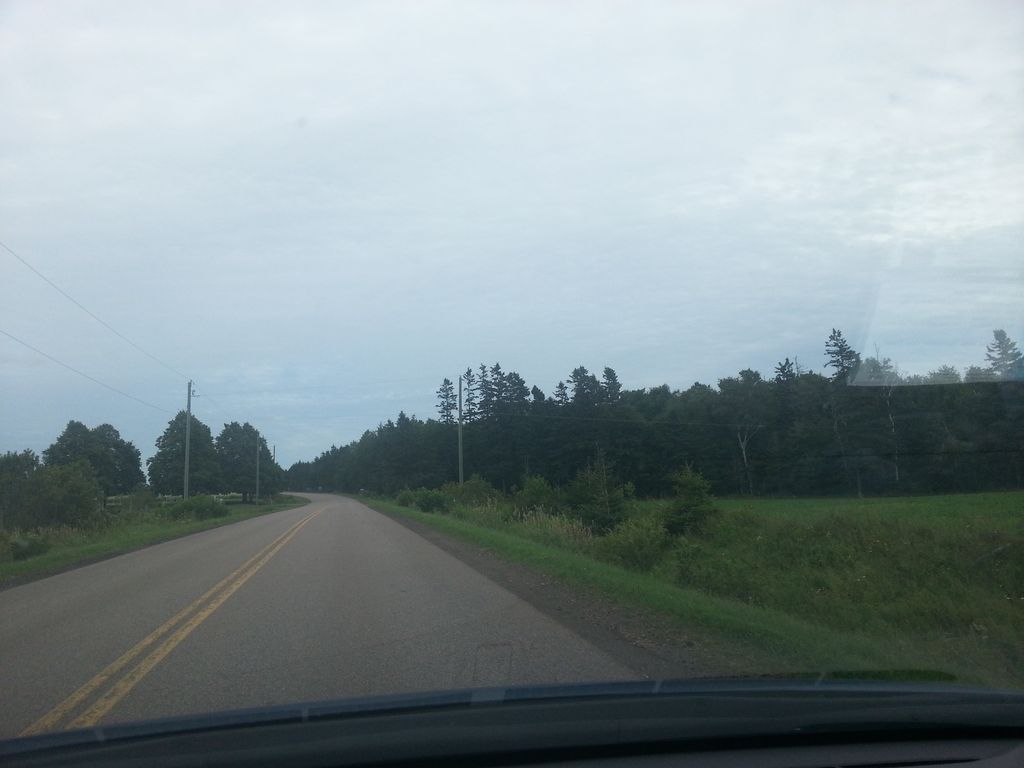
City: charlottetown